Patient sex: M
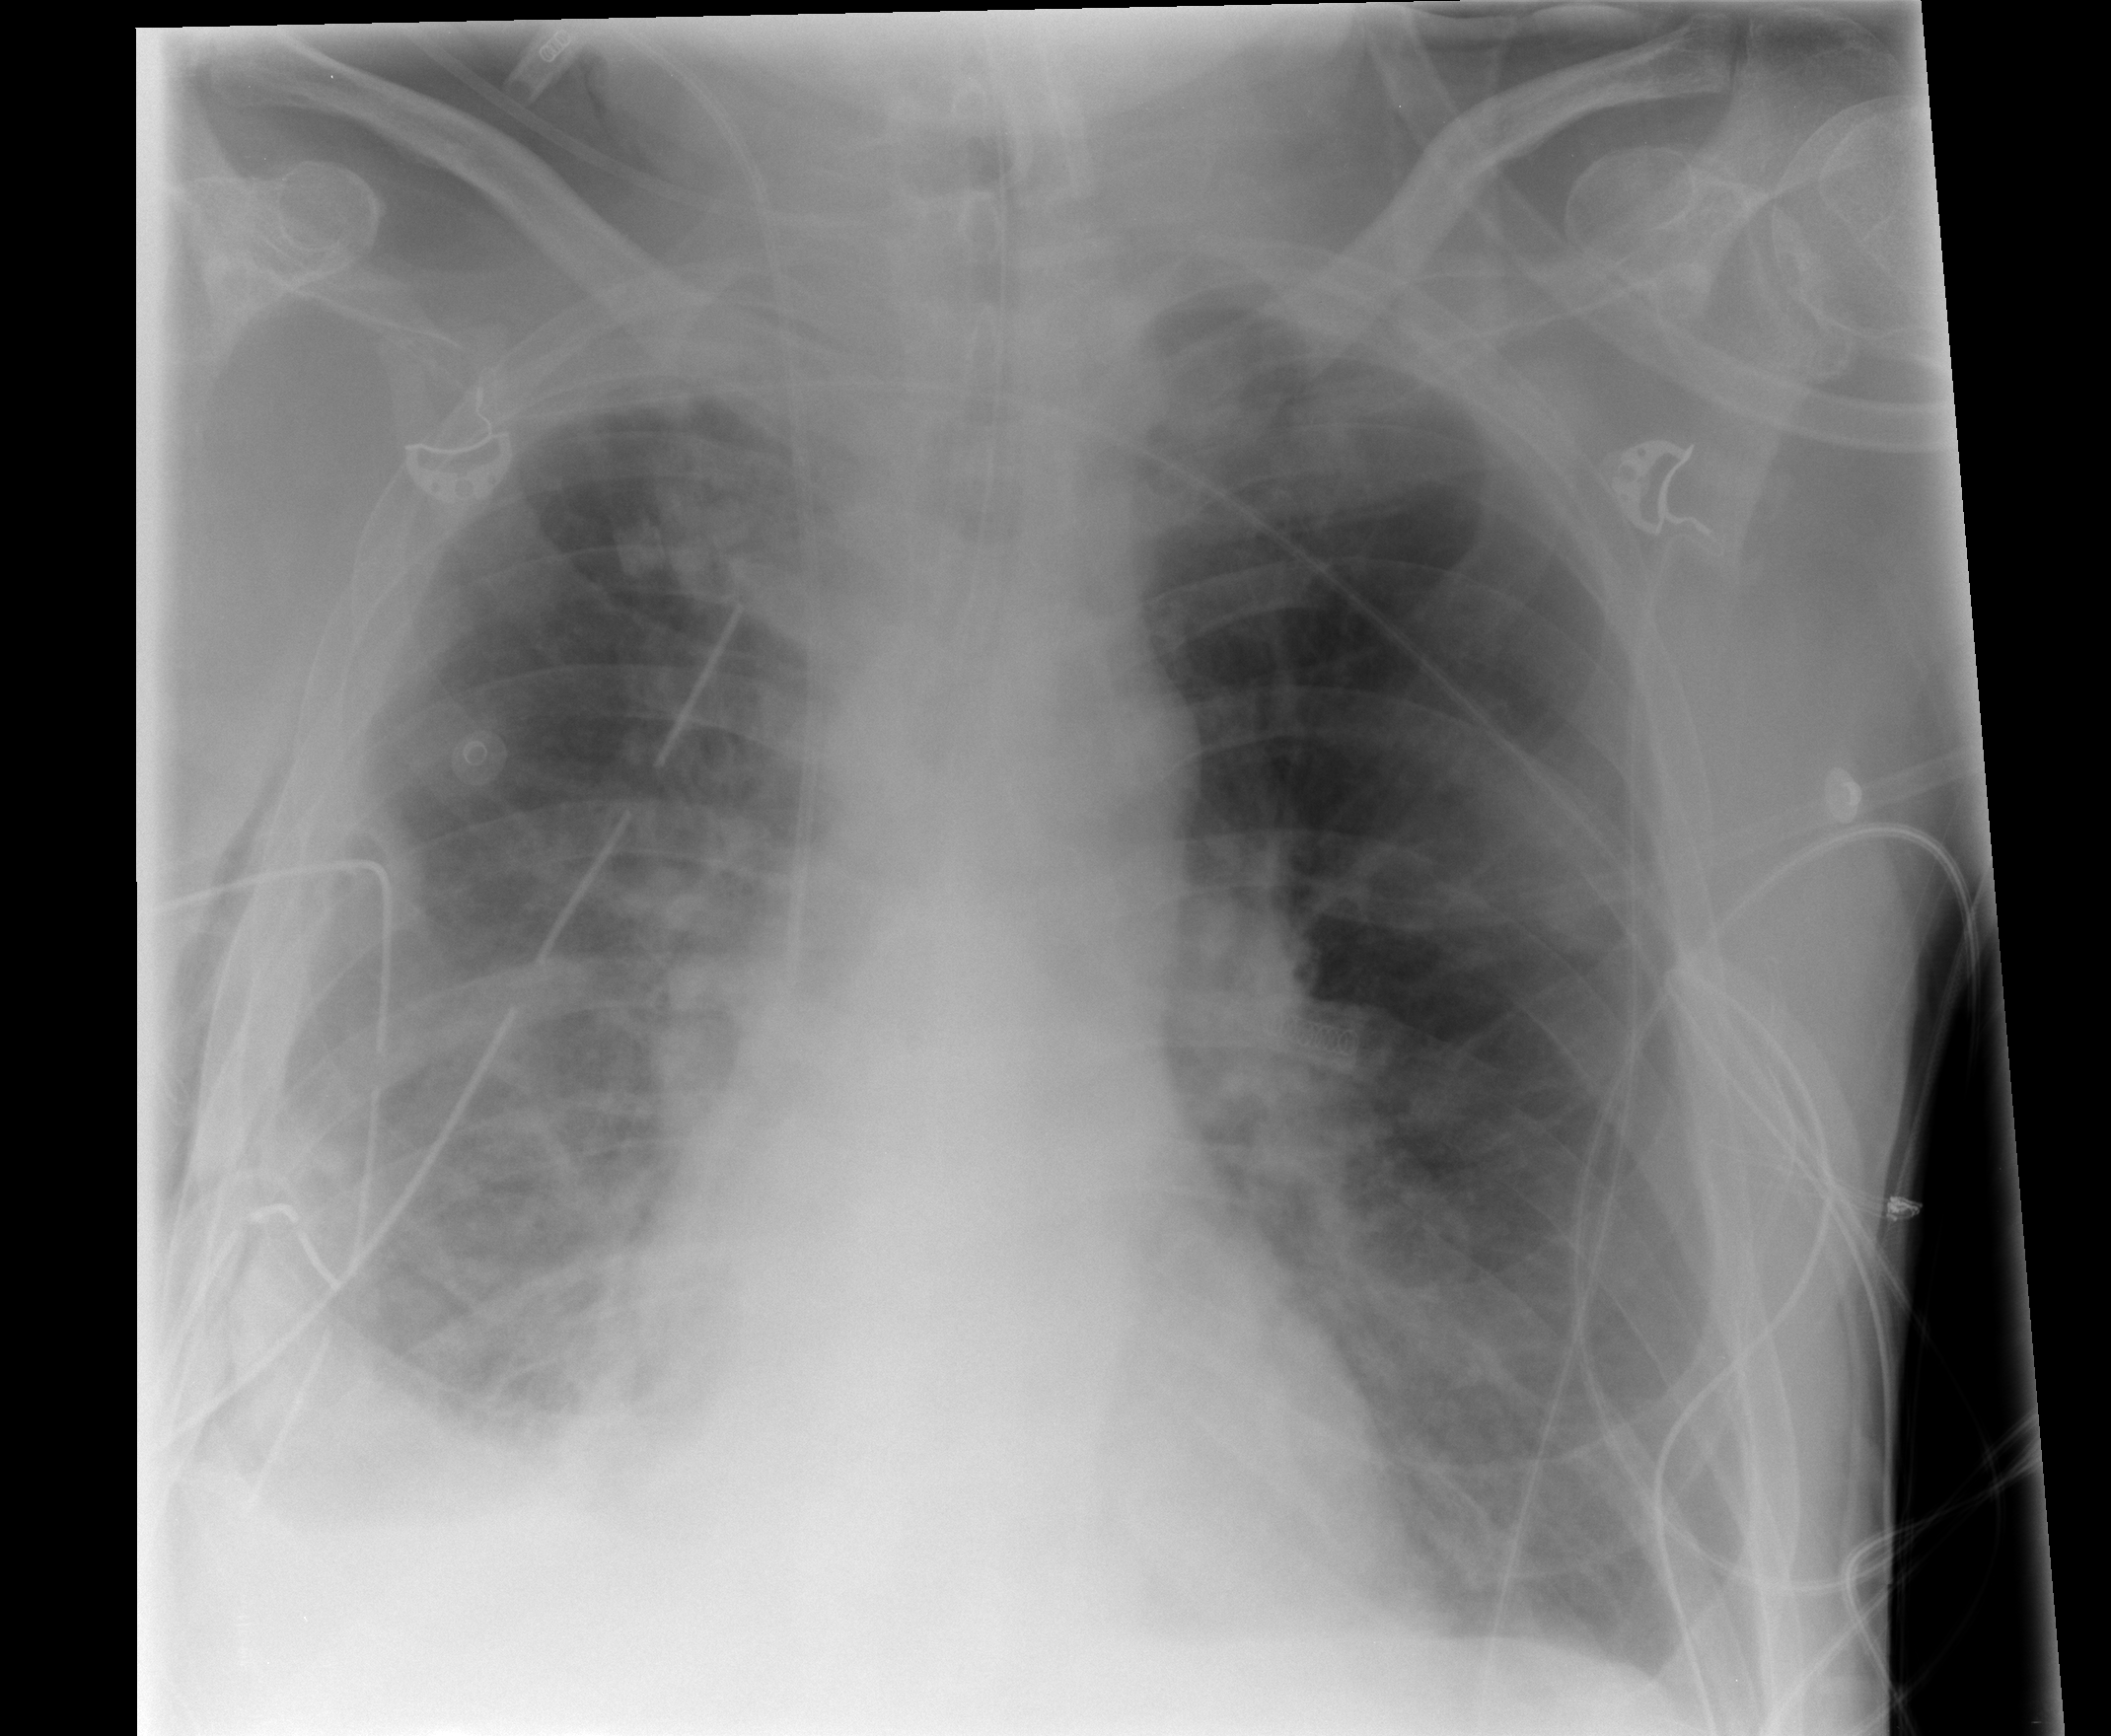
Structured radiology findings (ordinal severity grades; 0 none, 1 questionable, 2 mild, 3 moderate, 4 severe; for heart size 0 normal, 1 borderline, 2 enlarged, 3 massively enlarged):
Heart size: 0
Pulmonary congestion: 1
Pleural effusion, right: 2
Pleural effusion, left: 1
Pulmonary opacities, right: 2
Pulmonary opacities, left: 0
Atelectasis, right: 2
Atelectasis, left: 2